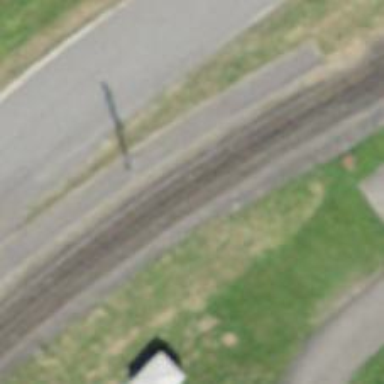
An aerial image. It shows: Railway halt.